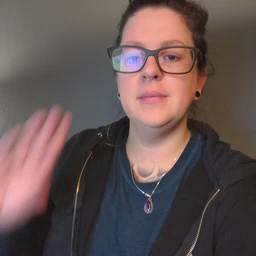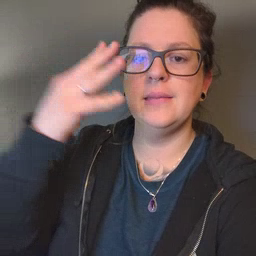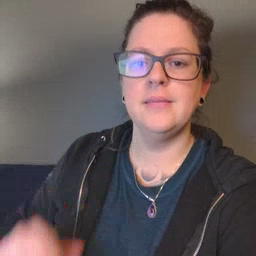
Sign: sun